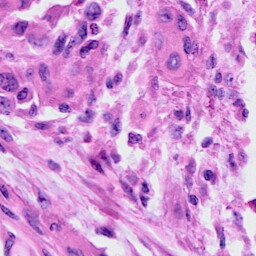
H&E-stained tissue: Cervix